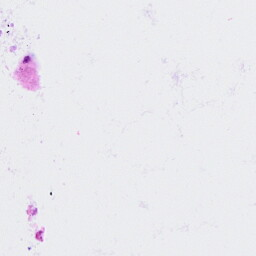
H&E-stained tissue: Cervix